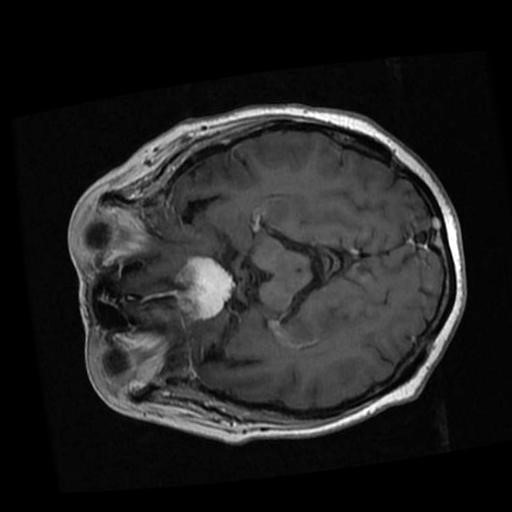
Label: brain_menin